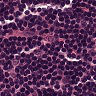
Metastatic tissue present: no